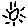
Label: sun